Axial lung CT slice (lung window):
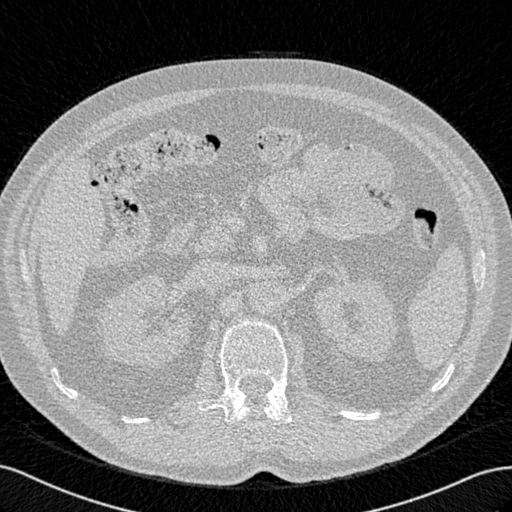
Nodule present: no